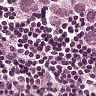
Metastatic tissue present: yes